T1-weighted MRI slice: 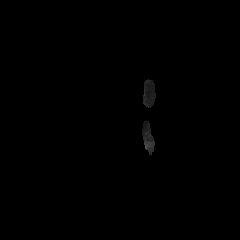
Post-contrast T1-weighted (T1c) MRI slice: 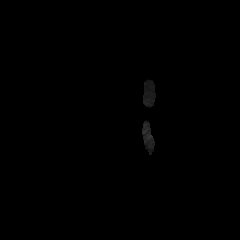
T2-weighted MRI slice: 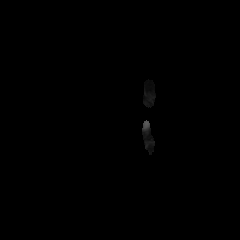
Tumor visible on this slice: no